Question: The below states that if the month is equal to the value in , it will add "monthamt" to the existing month. Else it will push a new key for the new month and store "monthamt" into it. But in my case, even thou if(a month is equal to the existing in , it will still push a new key with the same month).
'''
ds = mDatabase.getReference().child("Users").child(uid).child("summary");
ds.orderByKey().addChildEventListener(new ChildEventListener() {
@Override
public void onChildAdded(@NonNull DataSnapshot dataSnapshot, @Nullable String s) {
Calendar c = Calendar.getInstance();
SimpleDateFormat format = new SimpleDateFormat("ddMMyy");
SimpleDateFormat fm = new SimpleDateFormat("MM");
String month = (String) dataSnapshot.child("month").getValue();
double mvalue = Double.valueOf(String.valueOf(dataSnapshot.child("monthamt").getValue()));
mvalue = roundOff(mvalue);
if (fm.format(c.getTime()).equals(month)) {
String key1 = dataSnapshot.getKey();
ds.child(key1).child("monthamt").setValue(roundOff(mvalue + amt) + "");
}
else if(!fm.format(c.getTime()).equals(month)) {
String key = ds.push().getKey();
Calendar b = Calendar.getInstance();
ds.child(key).child("month").setValue(fm.format(b.getTime()));
ds.child(key).child("monthamt").setValue(amt + "");
dt.child("Bill").child(k).child("gtranid").setValue("1");
}
}
'''
Below is what my Firebase looks like:

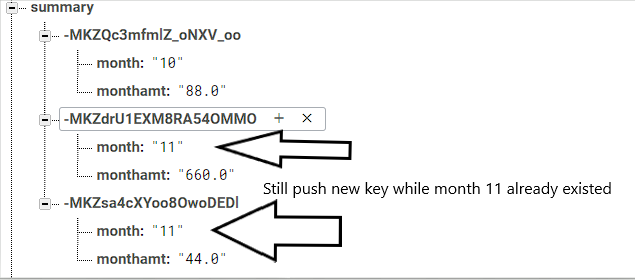
Answer: I have figured it out, code as below, instead of using else to loop, I uses if to get month which is different than those in Firebase, and add a break to every if statement to prevent looping:
'''
Calendar c = Calendar.getInstance();
final int currentMonth = c.get(Calendar.MONTH)+1;
ds.orderByChild("month").addListenerForSingleValueEvent(new ValueEventListener () {
@Override
public void onDataChange(DataSnapshot dataSnapshot) {
if(dataSnapshot.exists()){
for (DataSnapshot data: dataSnapshot.getChildren()){
String month = data.child("month").getValue().toString();
String convert1 = String.valueOf(currentMonth);
if (convert1.equals(month)) {
// update existing one
String key = ds.getKey();
double mvalue = Double.valueOf (String.valueOf(data.child("monthamt").getValue()));
mvalue = roundOff(mvalue);
ds.child(data.getKey()).child("monthamt").setValue(roundOff(mvalue + amt) + "");
break;
}
if(!convert1.equals(month)){
String key = ds.push().getKey();
ds.child(key).child("month").setValue(convert1);
ds.child(key).child("monthamt").setValue(amt + "");
break;
}
}
}
}
@Override
public void onCancelled(@NonNull DatabaseError databaseError) {
}
});
'''